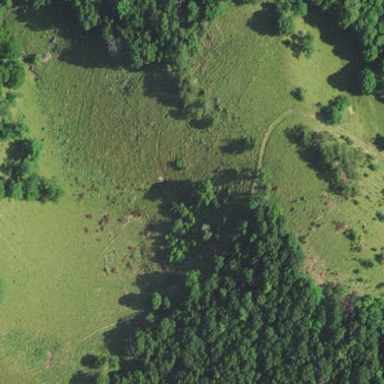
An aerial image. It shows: Picturesque grassland.